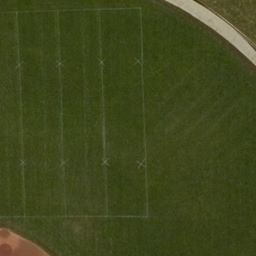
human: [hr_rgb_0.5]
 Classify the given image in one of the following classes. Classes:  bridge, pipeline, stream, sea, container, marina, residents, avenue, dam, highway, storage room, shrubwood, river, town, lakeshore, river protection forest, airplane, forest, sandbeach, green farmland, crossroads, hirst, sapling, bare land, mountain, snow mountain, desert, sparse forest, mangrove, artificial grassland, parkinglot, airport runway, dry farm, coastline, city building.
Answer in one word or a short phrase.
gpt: artificial grassland